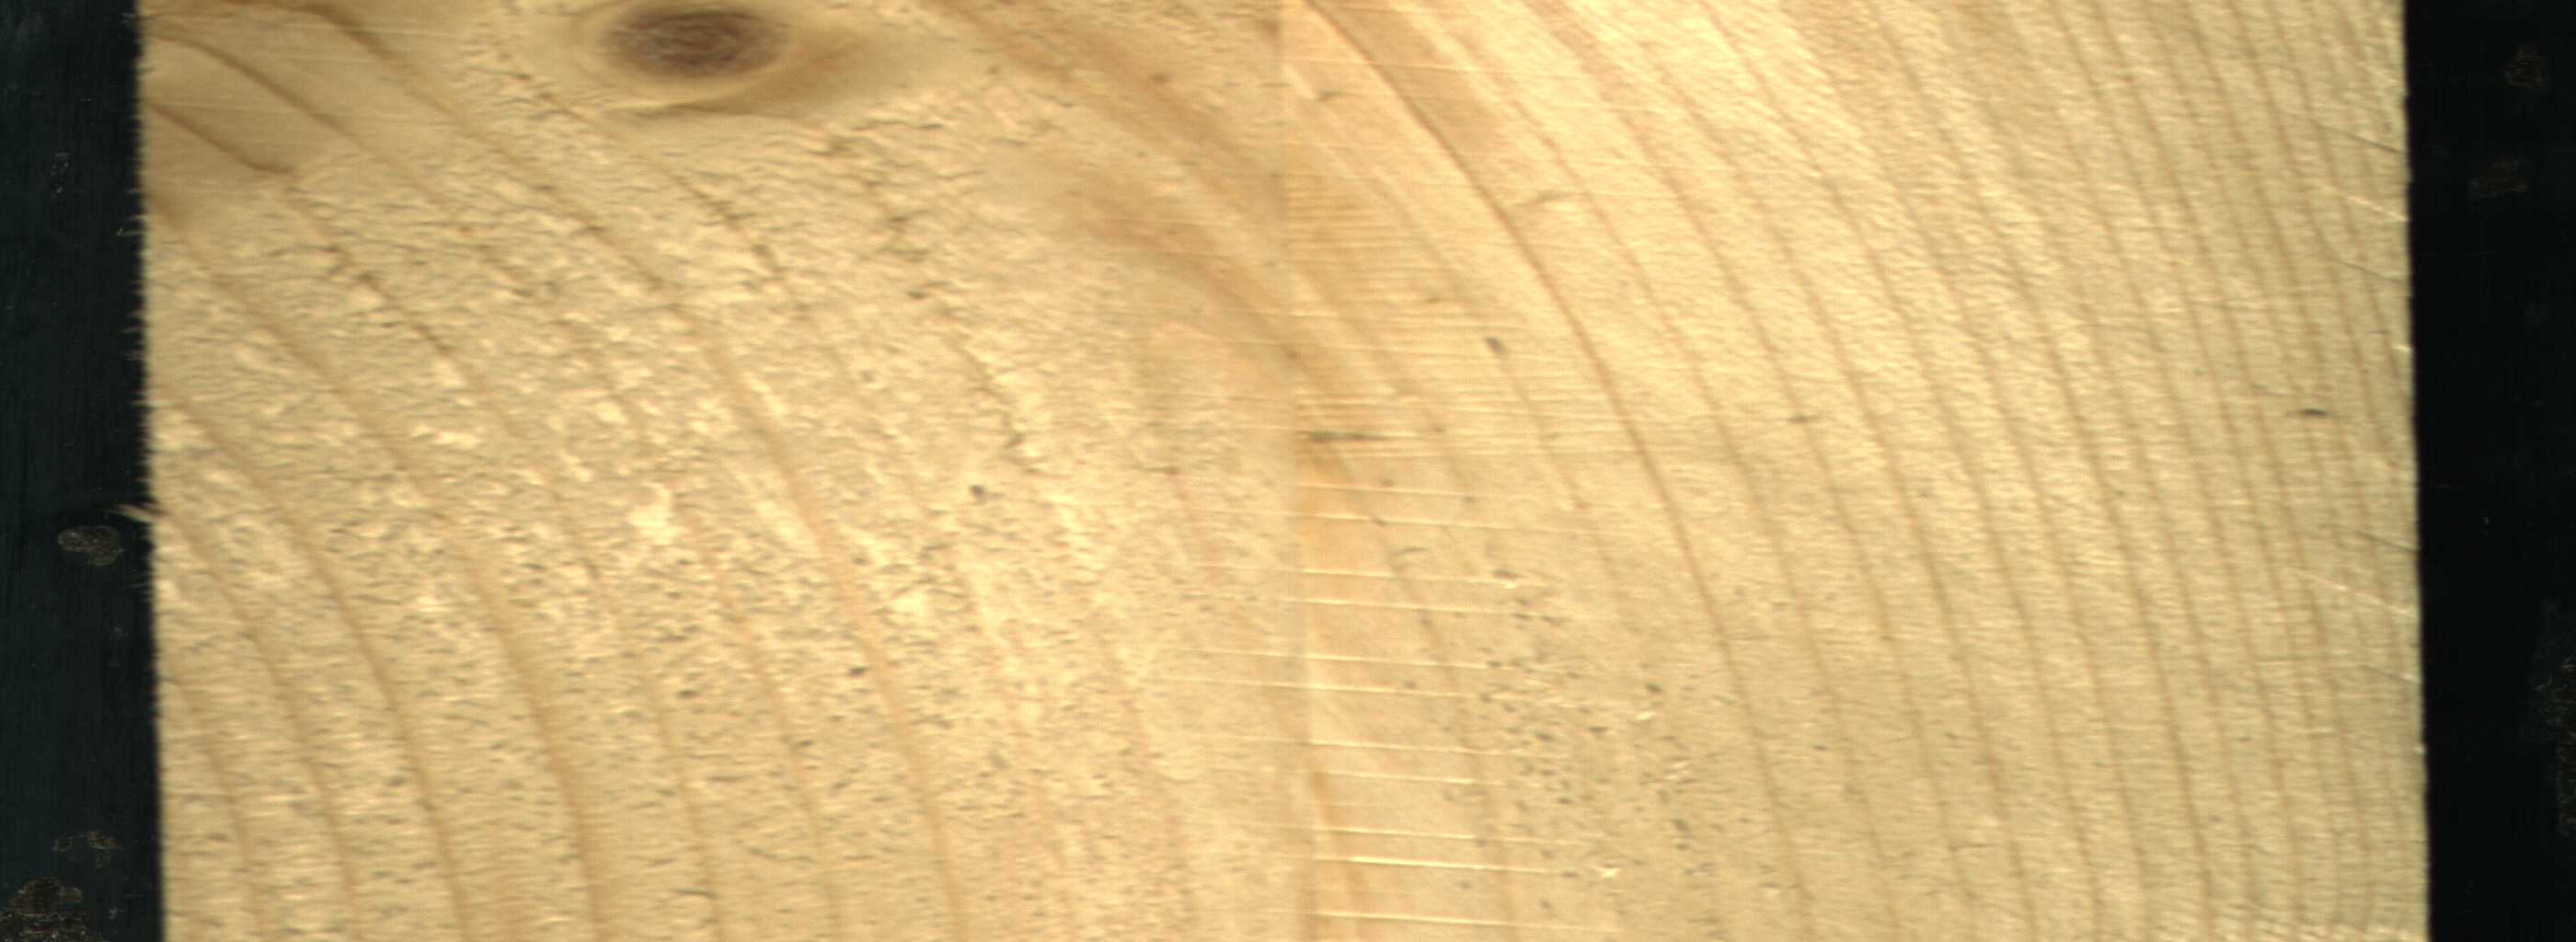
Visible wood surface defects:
Live_Knot